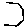
Label: hexagon